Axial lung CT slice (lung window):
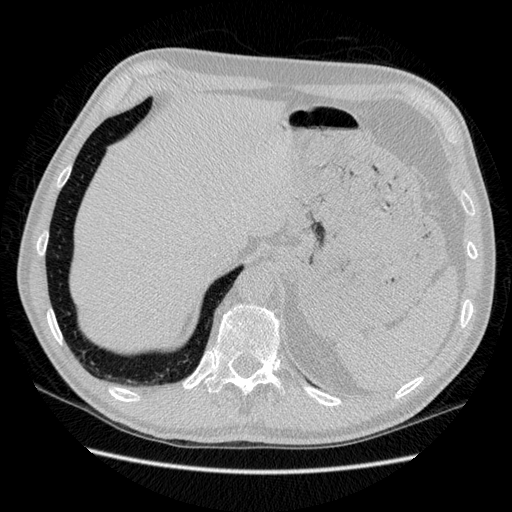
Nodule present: no